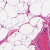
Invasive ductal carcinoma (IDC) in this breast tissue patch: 0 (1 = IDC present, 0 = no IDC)